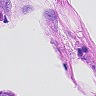
Metastatic tissue present: yes